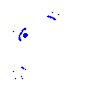
Particle: pion